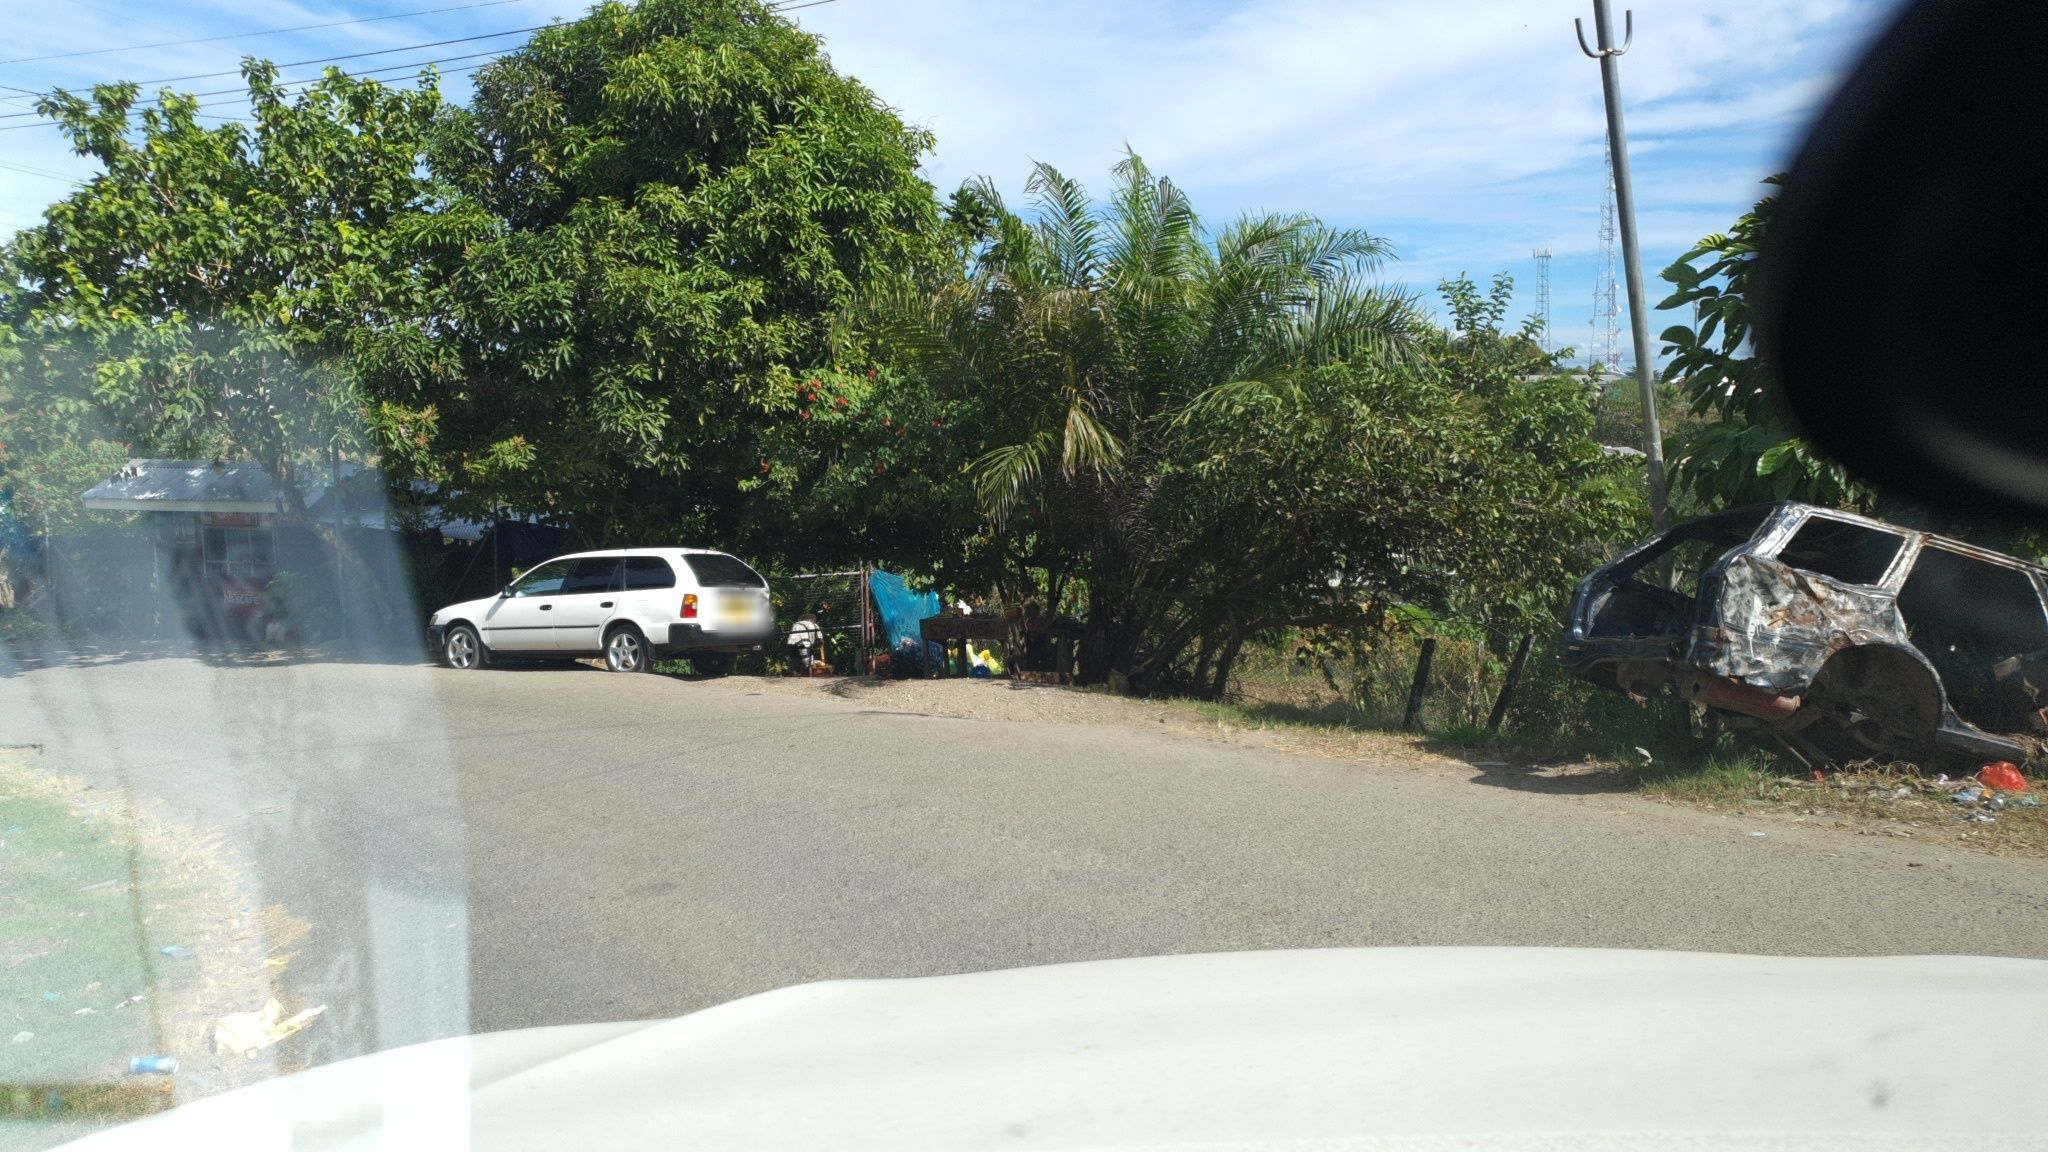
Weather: clear
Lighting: day
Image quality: good
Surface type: driving surface
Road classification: tertiary
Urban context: urban centre
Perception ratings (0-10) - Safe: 3.31, Lively: 3.54, Beautiful: 4.15, Boring: 6.74, Depressing: 7.24, Wealthy: 4.92